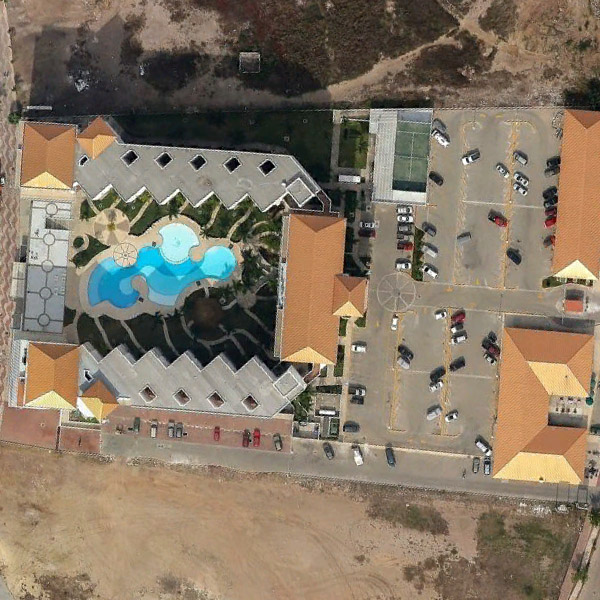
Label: Resort